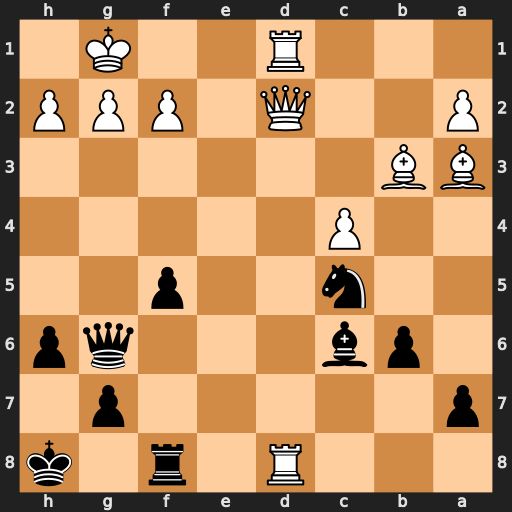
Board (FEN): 3R1r1k/p5p1/1pb3qp/2n2p2/2P5/BB6/P2Q1PPP/3R2K1
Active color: b
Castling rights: -
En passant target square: -
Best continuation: Qxg2#